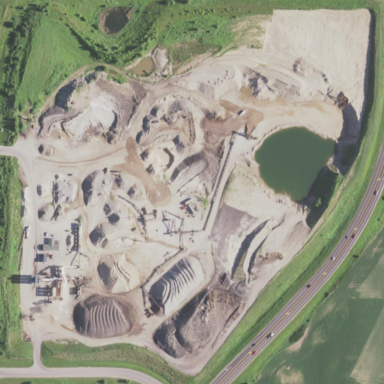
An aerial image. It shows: Quarry area.